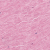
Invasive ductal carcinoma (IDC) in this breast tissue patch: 0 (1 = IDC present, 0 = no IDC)